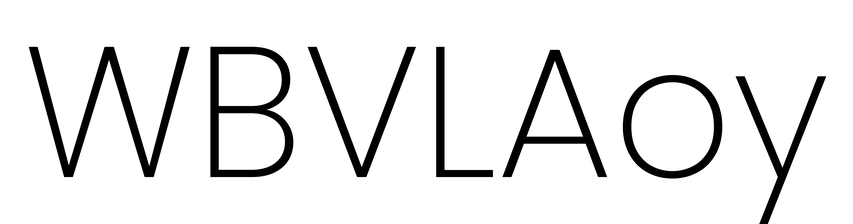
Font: Poppins-ExtraLight